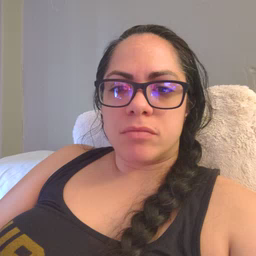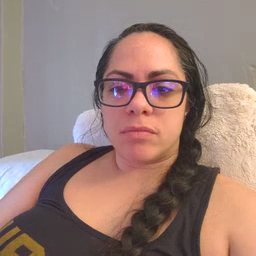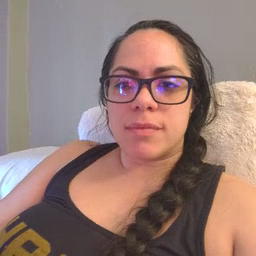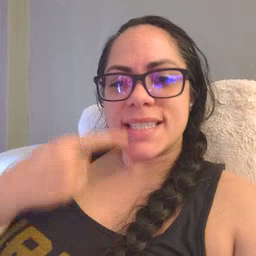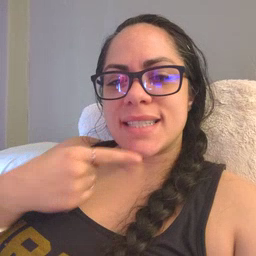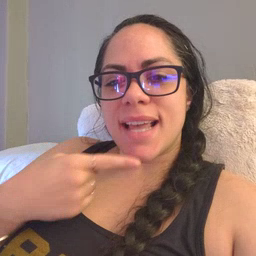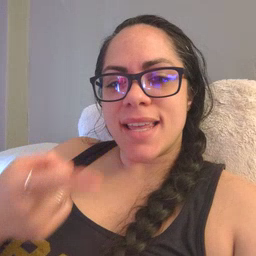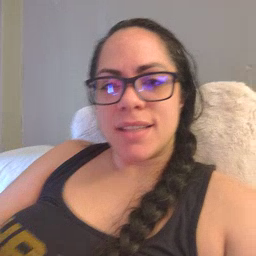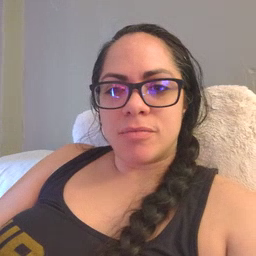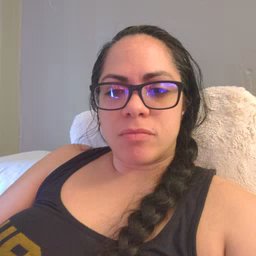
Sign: say